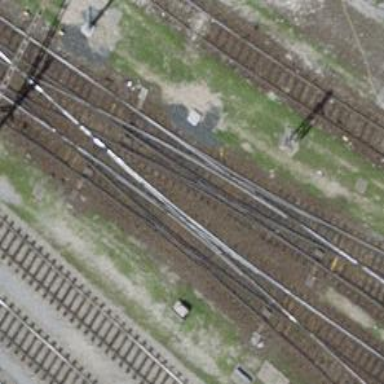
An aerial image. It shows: Single-track electrified railway siding with contact line.